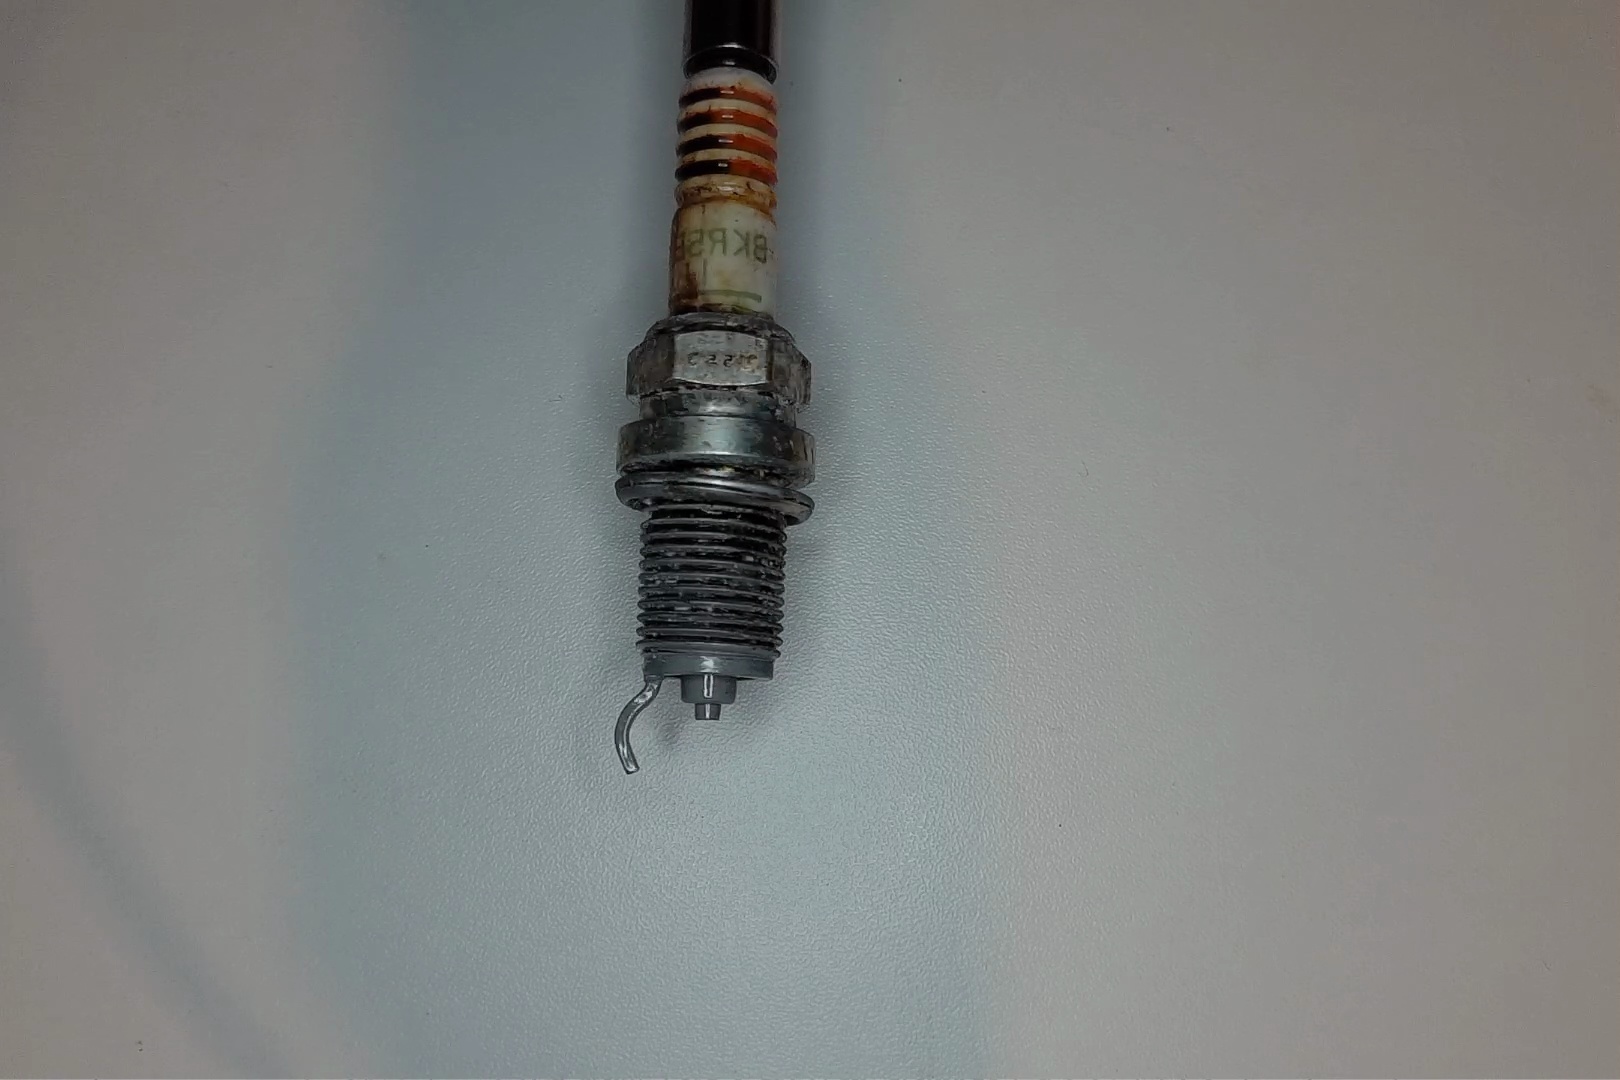
Label: anomaly